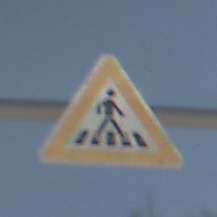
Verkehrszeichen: FussgaengerueberwegLinks
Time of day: MorningAfternoon
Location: Outdoor (Suburban)
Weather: PartlyCloudy
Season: NotSpecified
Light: Natural